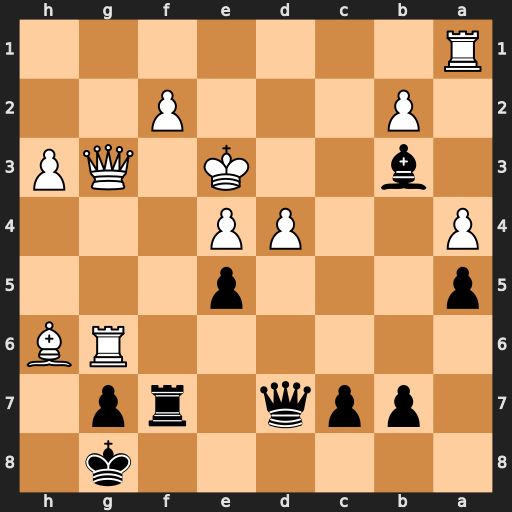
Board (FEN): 6k1/1ppq1rp1/6RB/p3p3/P2PP3/1b2K1QP/1P3P2/R7
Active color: b
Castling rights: -
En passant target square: -
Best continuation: Qxd4+ Ke2 Bc4+ Ke1 Qxe4+ Be3 Qd3